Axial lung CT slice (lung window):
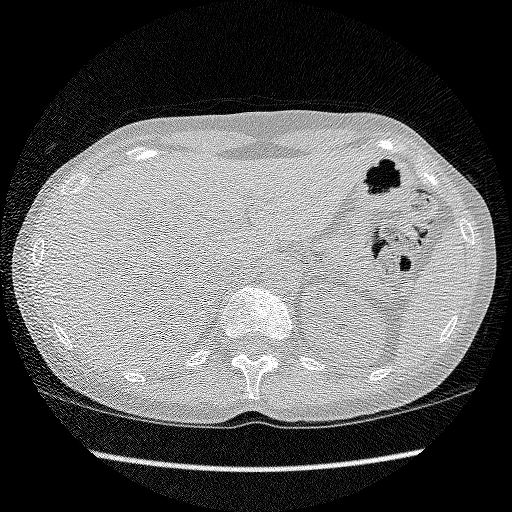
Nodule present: no